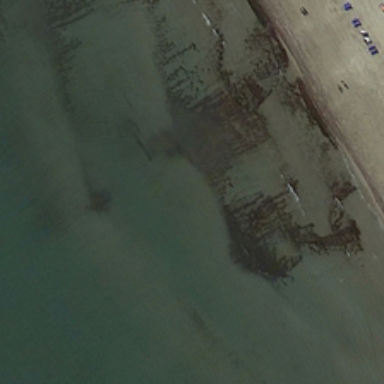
A lot of umbrellas on the beach .